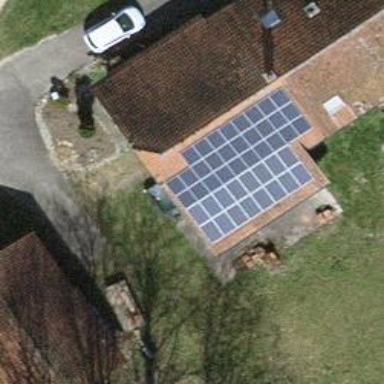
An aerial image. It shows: Solar power generator utilizing photovoltaic technology with solar photovoltaic panels.